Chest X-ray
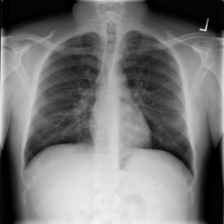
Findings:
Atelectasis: negative
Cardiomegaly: negative
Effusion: negative
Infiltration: negative
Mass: negative
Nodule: negative
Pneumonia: negative
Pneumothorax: negative
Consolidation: negative
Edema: negative
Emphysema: negative
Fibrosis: negative
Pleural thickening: negative
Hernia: negative